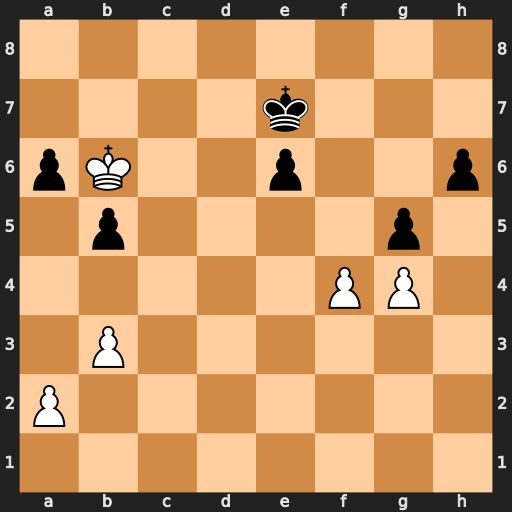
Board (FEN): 8/4k3/pK2p2p/1p4p1/5PP1/1P6/P7/8
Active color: w
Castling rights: -
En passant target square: -
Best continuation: fxg5 hxg5 Kxa6 Kd6 Kxb5